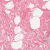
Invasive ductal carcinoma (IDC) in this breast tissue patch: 0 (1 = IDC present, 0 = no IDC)